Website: macys
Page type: receipt
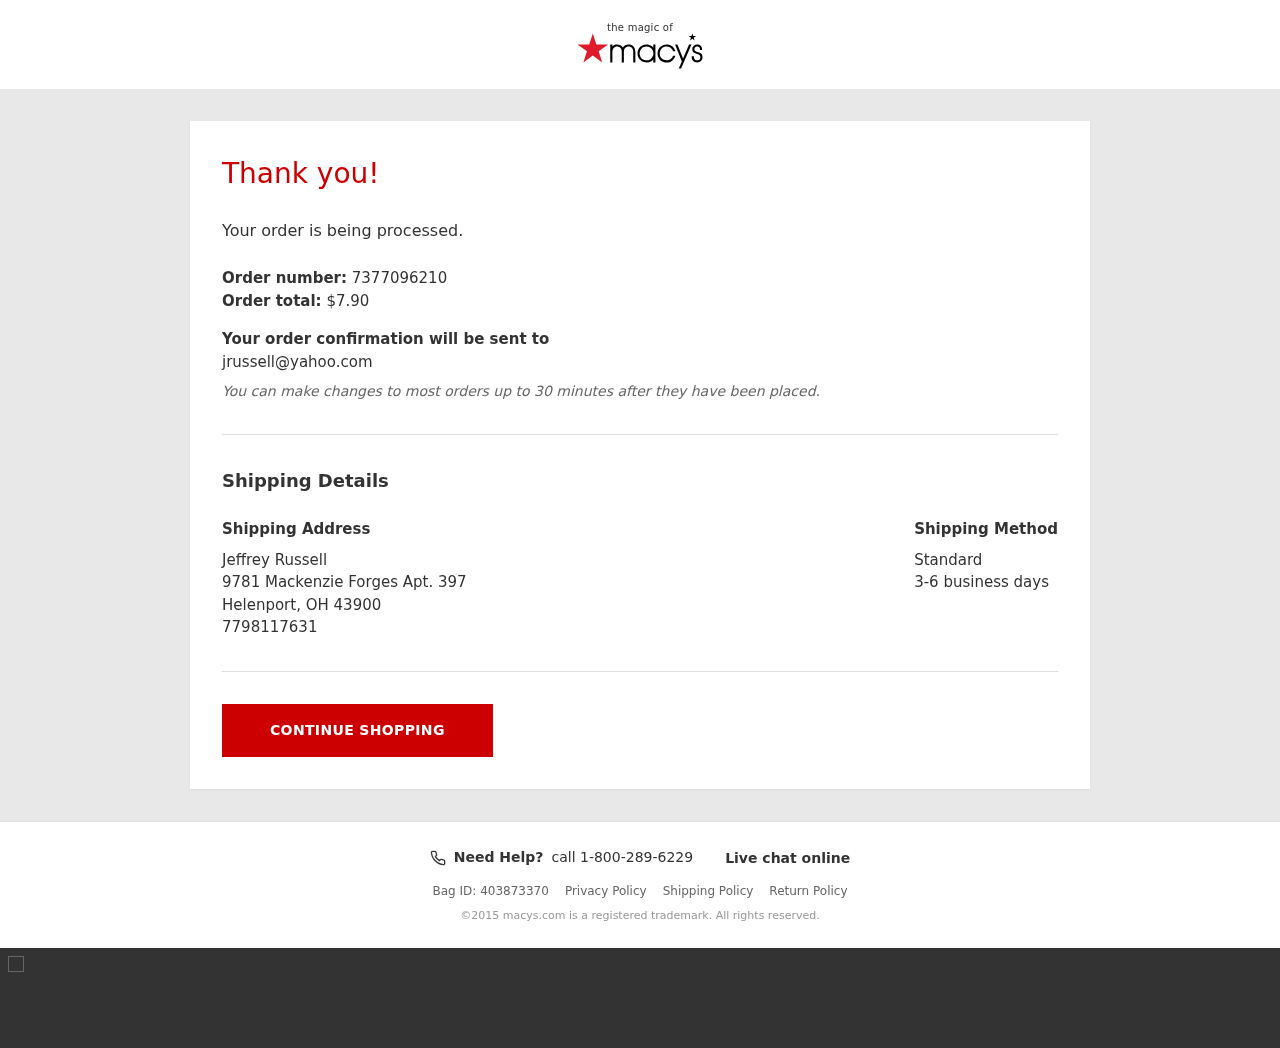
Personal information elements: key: PII_CITY_STATE_ZIP
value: Helenport, OH 43900
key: PII_EMAIL
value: jrussell@yahoo.com
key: PII_FULLNAME
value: Jeffrey Russell
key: PII_PHONE
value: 7798117631
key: PII_STREET
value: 9781 Mackenzie Forges Apt. 397
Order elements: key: ORDER_ID
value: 7377096210
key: ORDER_TOTAL
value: $7.90